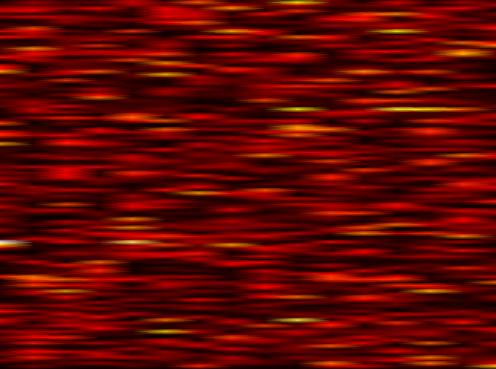
Label: FOFDM